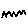
Label: zigzag